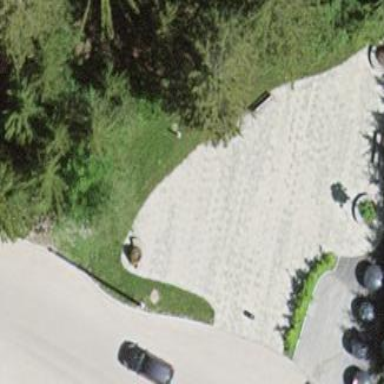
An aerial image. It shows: Pedestrian road with paving stones.